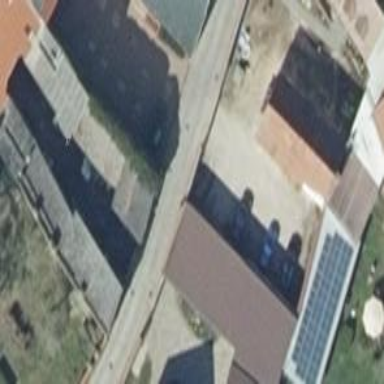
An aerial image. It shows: Garage.